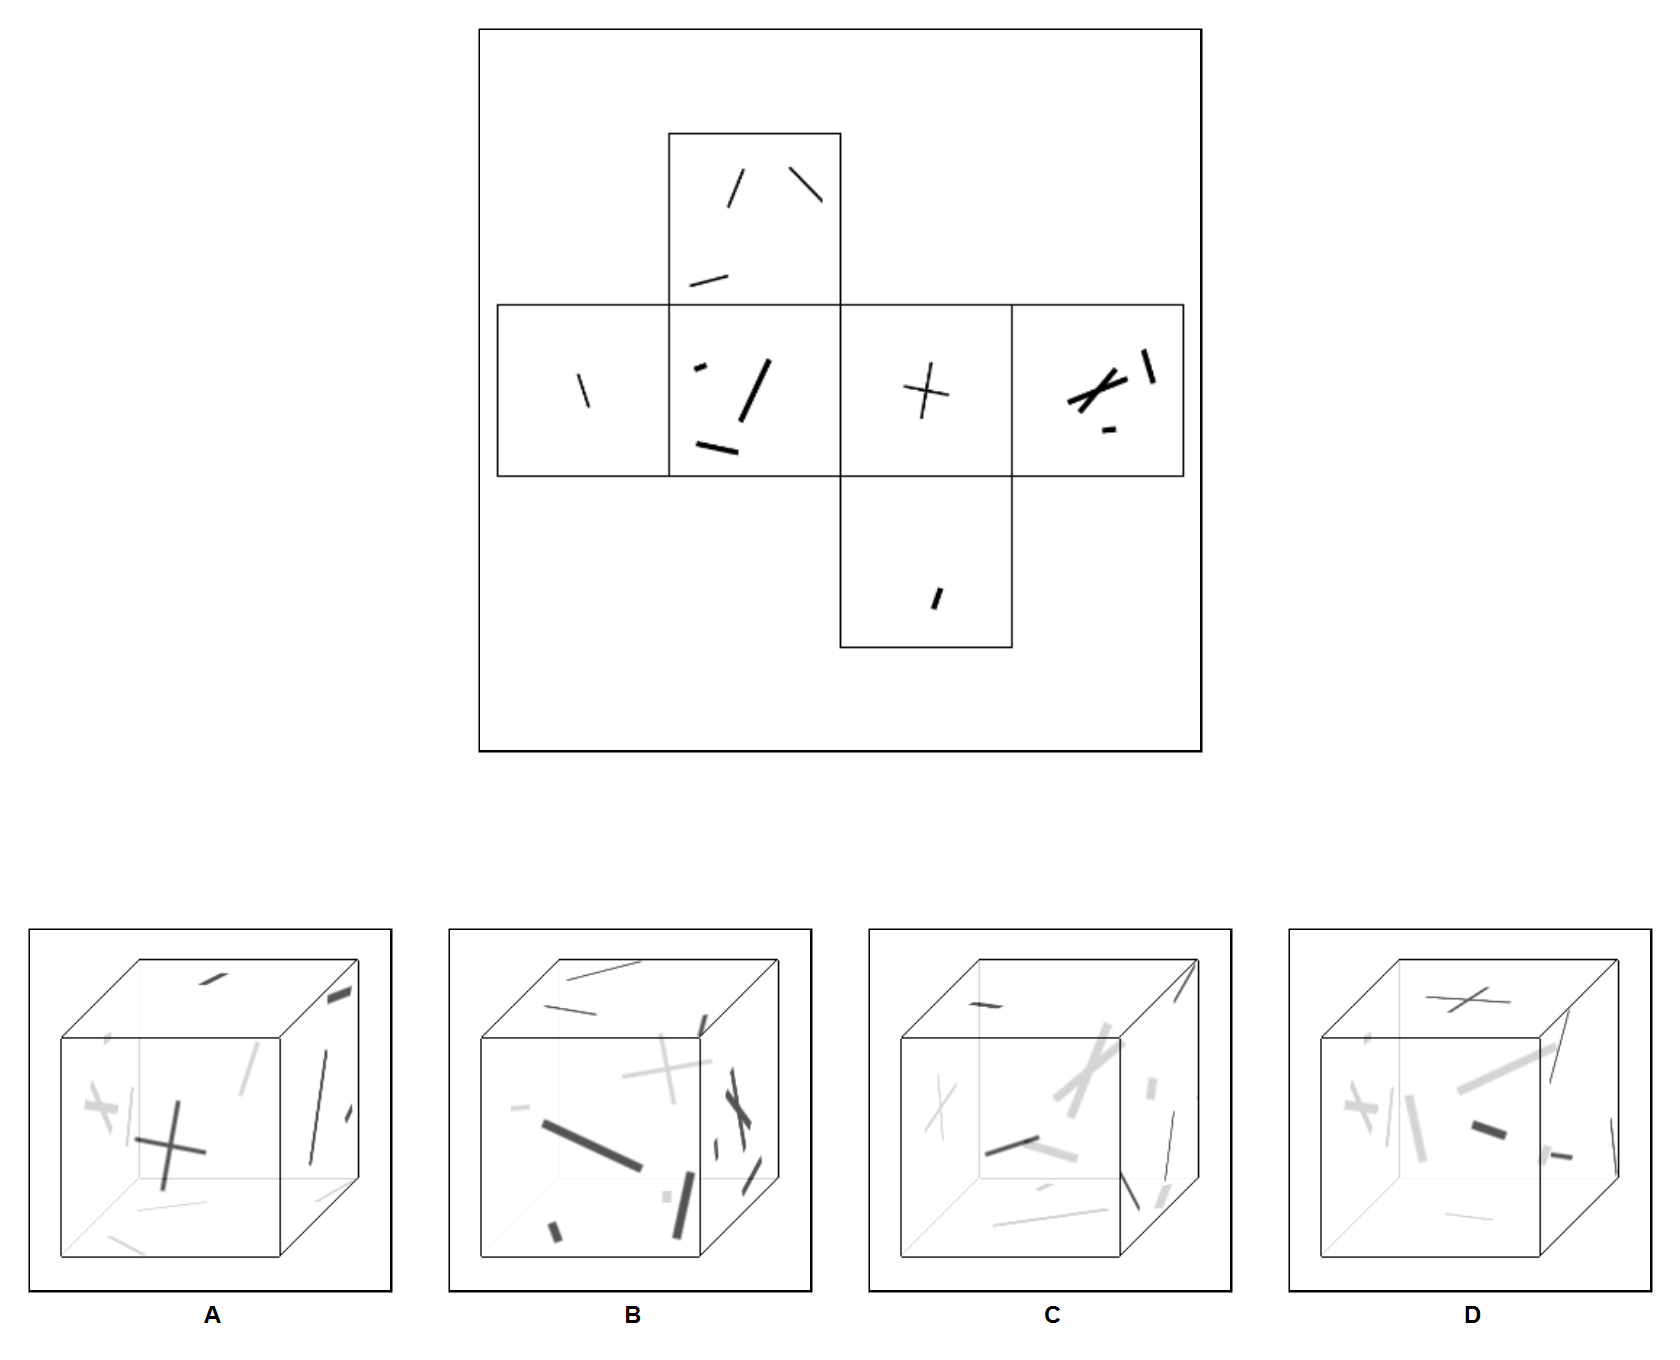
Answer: A